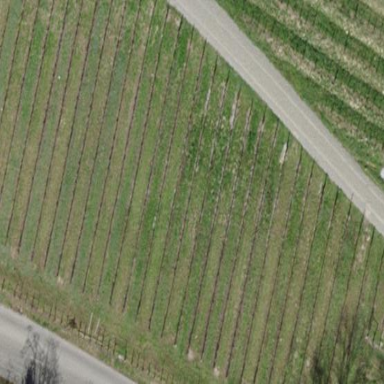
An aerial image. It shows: Vineyard.